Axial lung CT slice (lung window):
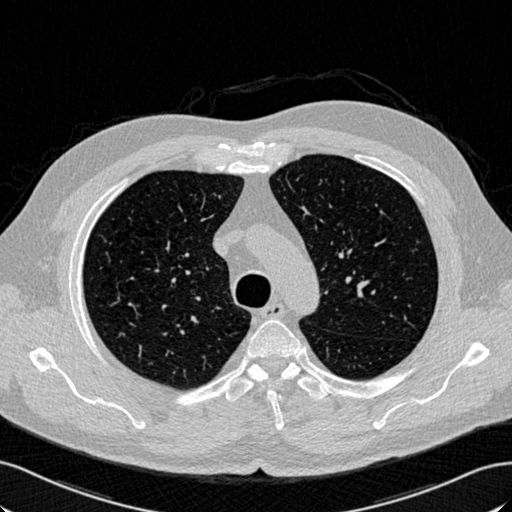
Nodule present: no